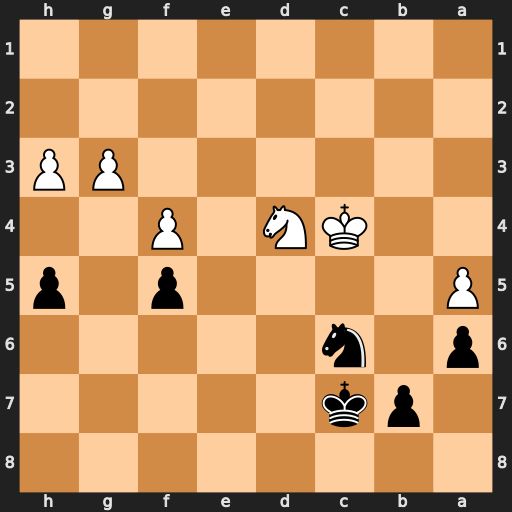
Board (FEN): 8/1pk5/p1n5/P4p1p/2KN1P2/6PP/8/8
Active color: b
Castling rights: -
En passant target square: -
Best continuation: Nxd4 Kxd4 b6